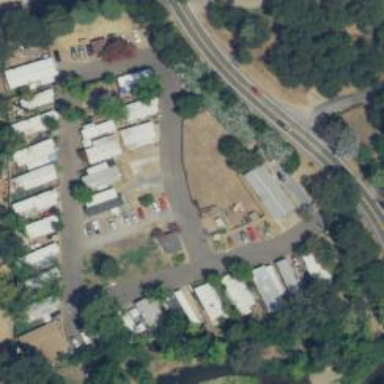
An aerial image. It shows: Residential area known as trailer park.